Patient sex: M
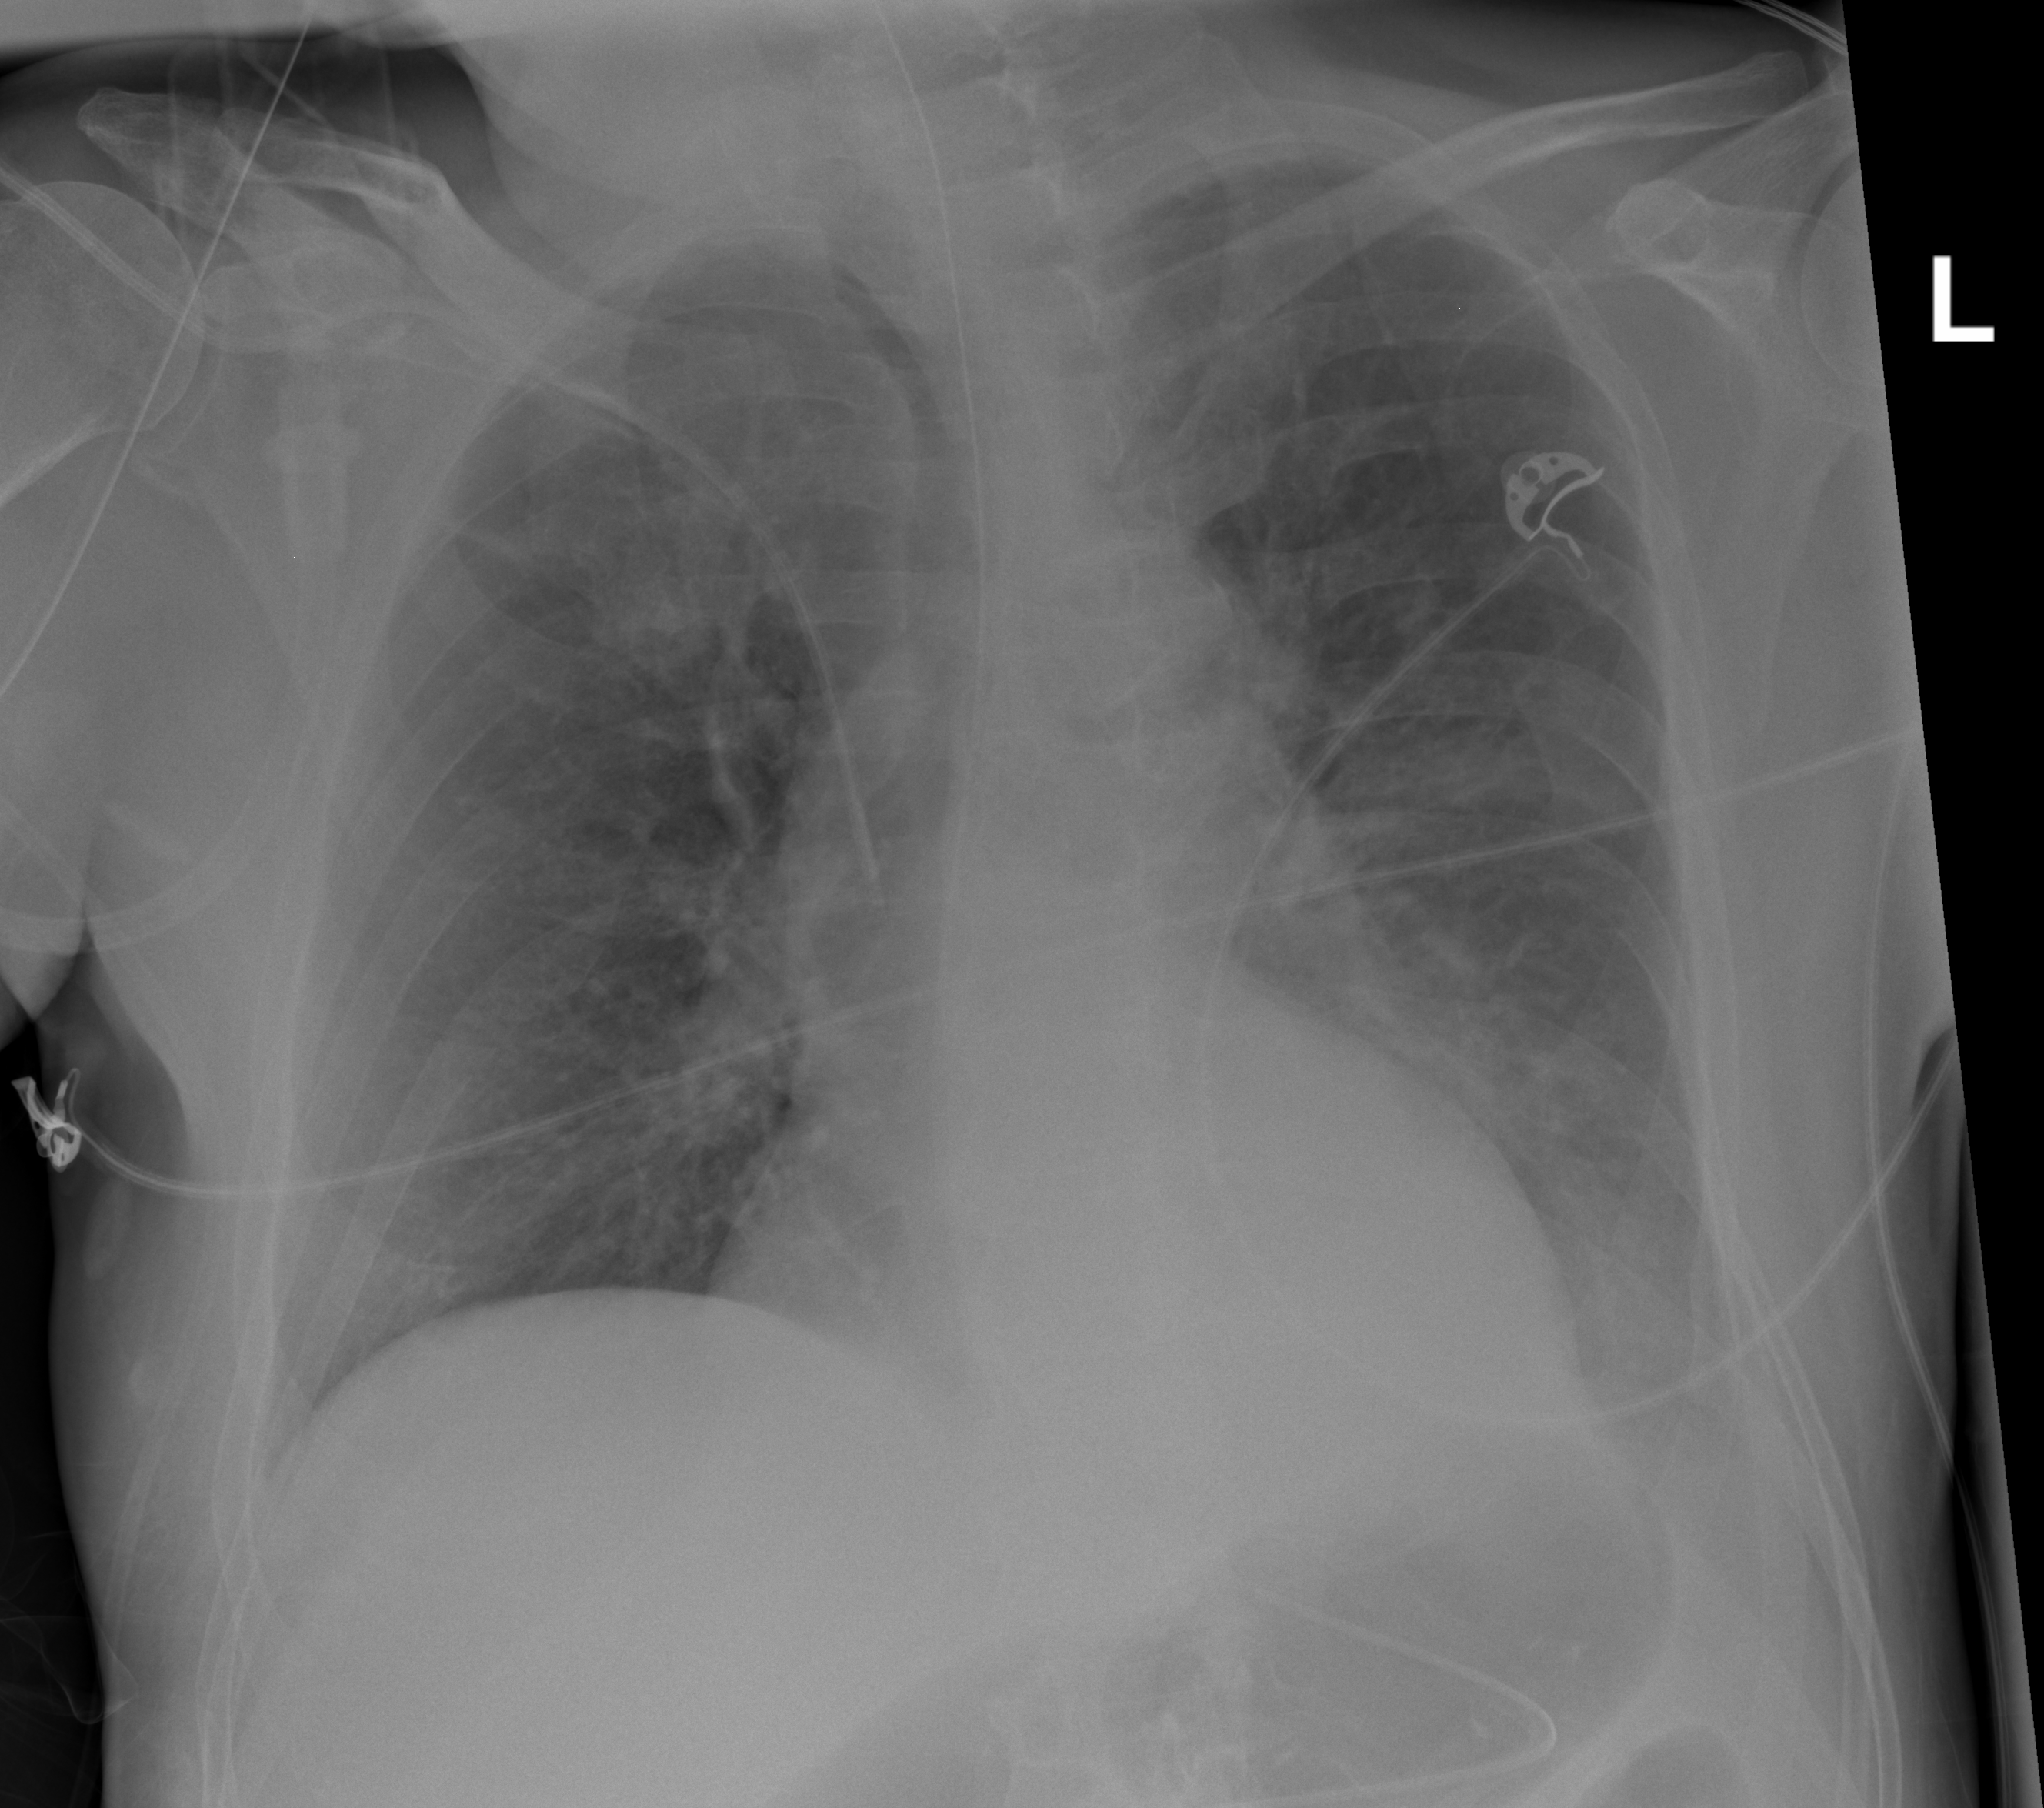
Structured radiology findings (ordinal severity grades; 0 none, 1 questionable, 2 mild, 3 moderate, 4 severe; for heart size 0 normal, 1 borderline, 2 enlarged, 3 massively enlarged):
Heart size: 0
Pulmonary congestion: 0
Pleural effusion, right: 0
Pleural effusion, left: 2
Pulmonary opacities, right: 2
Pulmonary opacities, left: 2
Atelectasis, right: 2
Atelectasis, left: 2